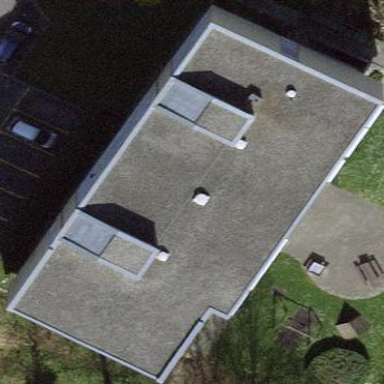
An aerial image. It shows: Building with apartments and flat roof.